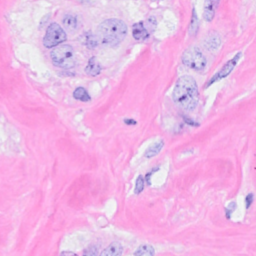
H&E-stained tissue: Breast